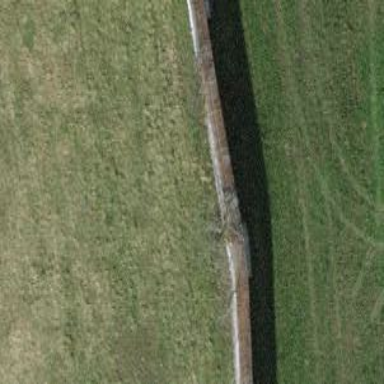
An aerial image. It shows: Wall is shown in the image.